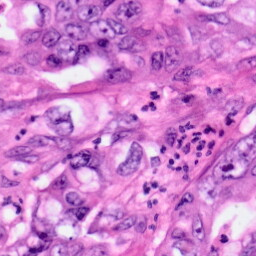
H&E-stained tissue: Pancreatic